Interaction volume radius: 10 \u00c5
Interaction volume height: 30 \u00c5
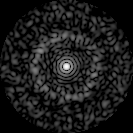
Disorder parameter: 0.8303